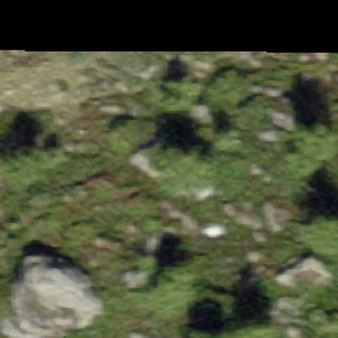
Label: bouldering_area